Field crop: maize
Growth stage: 2
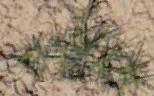
Species: salsola